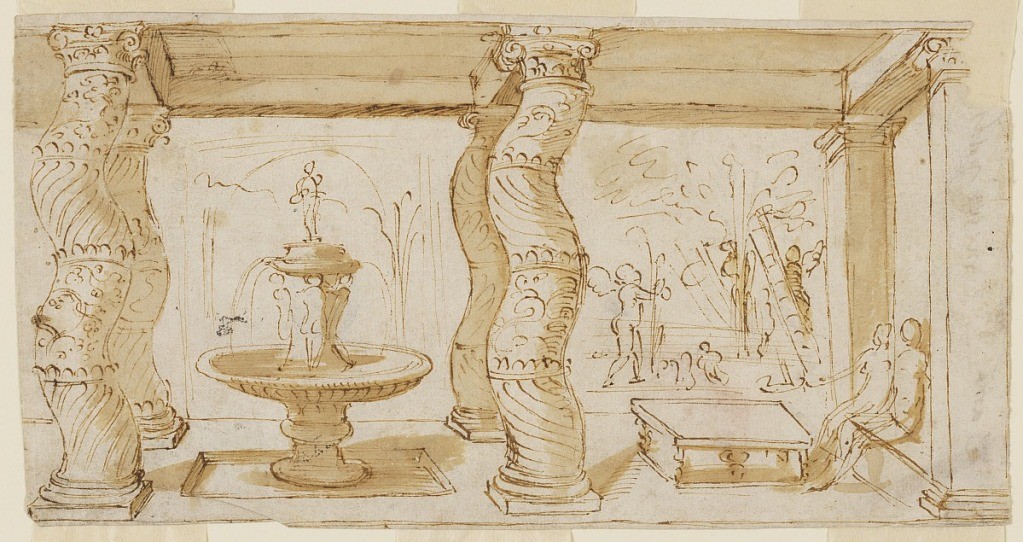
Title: Sketch for a Wall Painting, Porch with a View in a Garden
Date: ca. 1640
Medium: Pen and ink, brush and sepia on paper
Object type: Drawing
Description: Horizontal rectangle. The roof of the porch rests upon two pillars at right and upon two pairs of curved columns at left and center. In the compartment at left a fountain, at right two figures sitting on a bench at a table. In the garden, putti and plants.